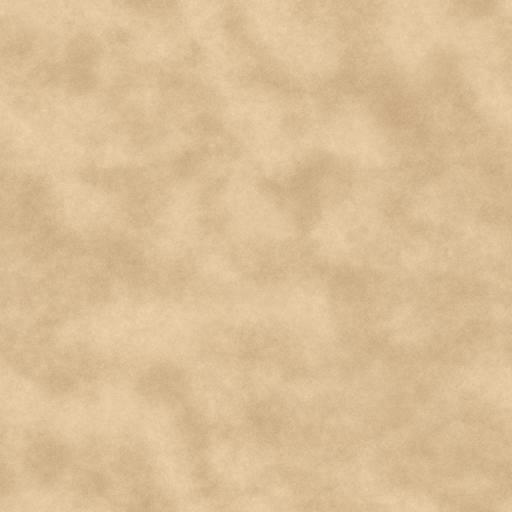
Tags: beach dirt dirty ground light sand white